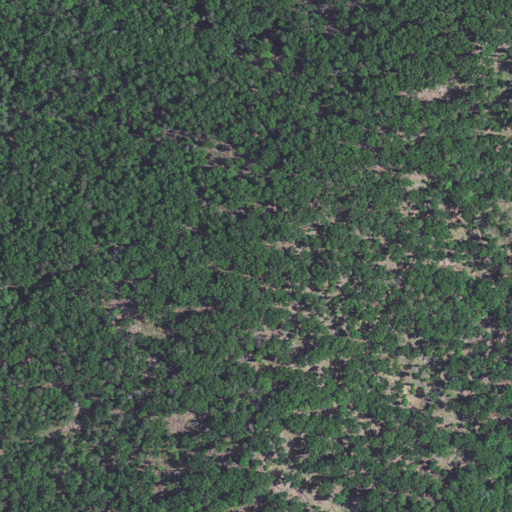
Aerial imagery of mountain in North Carolina named Hattaway Mountain containing deciduous forest, mixed forest, evergreen forest, and pasture